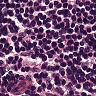
Metastatic tissue present: no